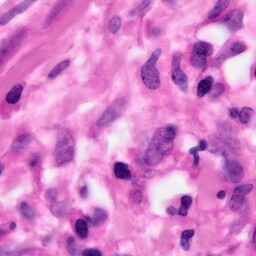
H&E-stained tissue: Pancreatic